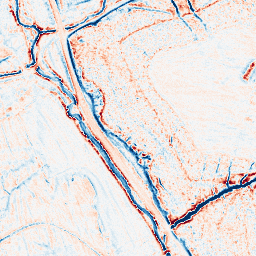
Category: edge_preserving
Decomposition family: anisotropic_diffusion
Decomposition parameters: iterations: 10
kappa: 10
gamma: 0.2
Upsampling method: regularized
Upsampling parameters: scale: 4
lambda_reg: 0.01
Upsampling scale: 4